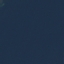
Land use / land cover class: SeaLake